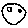
Label: smiley face